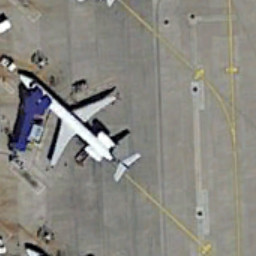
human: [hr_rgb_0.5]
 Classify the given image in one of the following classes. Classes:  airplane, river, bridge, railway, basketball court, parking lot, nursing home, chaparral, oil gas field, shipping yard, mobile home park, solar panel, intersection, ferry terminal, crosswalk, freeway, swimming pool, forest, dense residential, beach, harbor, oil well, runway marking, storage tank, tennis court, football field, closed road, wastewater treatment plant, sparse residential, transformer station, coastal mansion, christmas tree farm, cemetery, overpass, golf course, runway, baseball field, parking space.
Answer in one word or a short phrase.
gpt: airplane